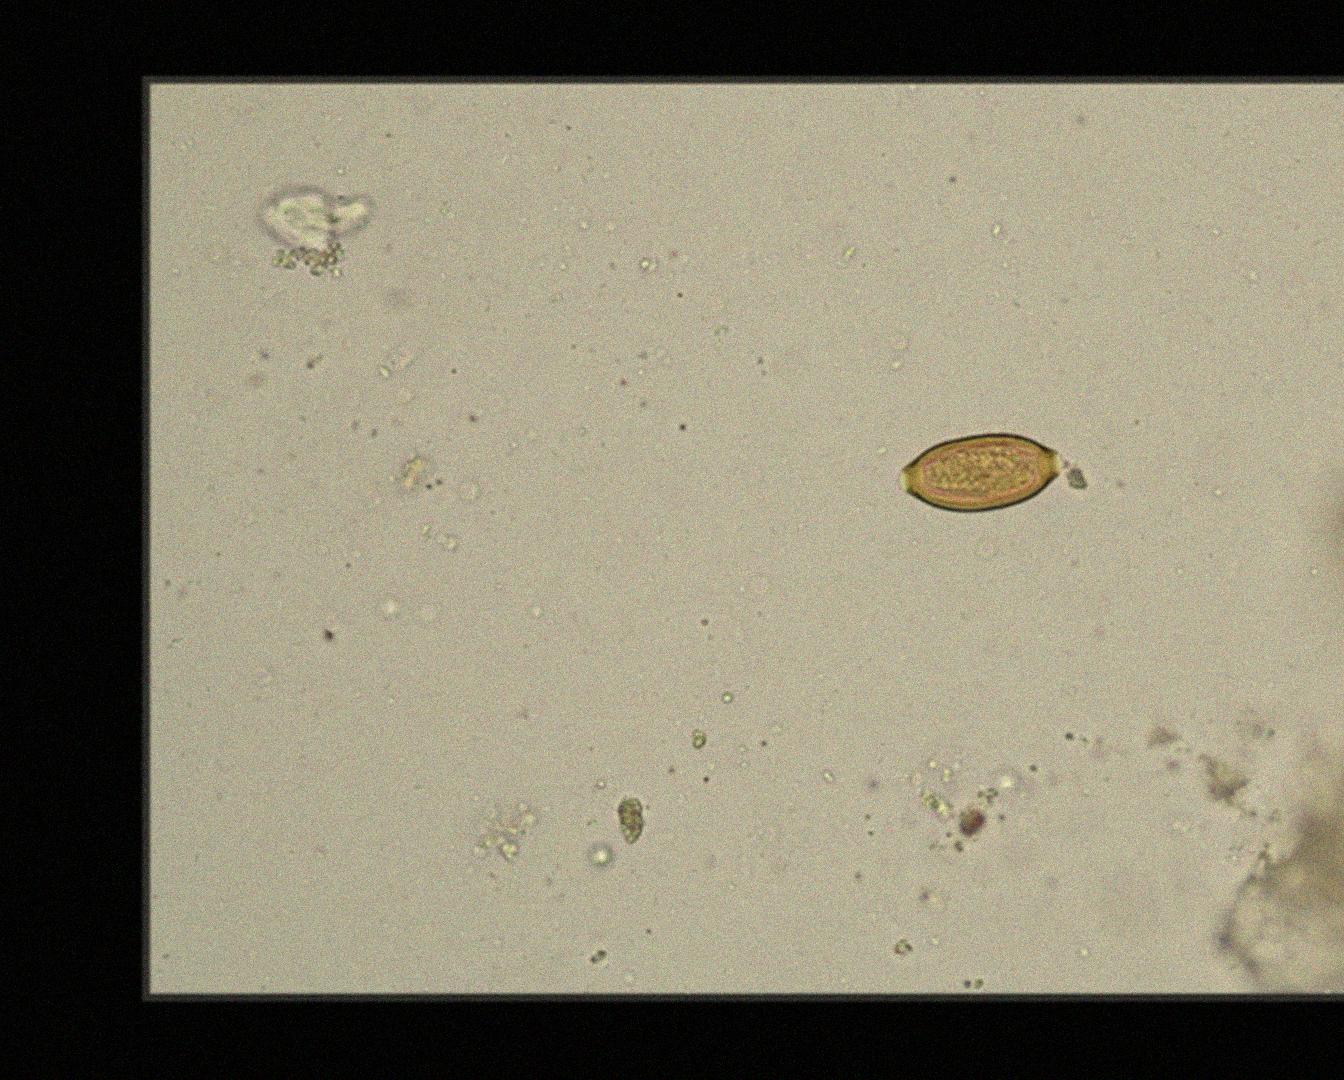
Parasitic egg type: Trichuris trichiura